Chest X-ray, PA view. Patient: 58 years old, sex M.
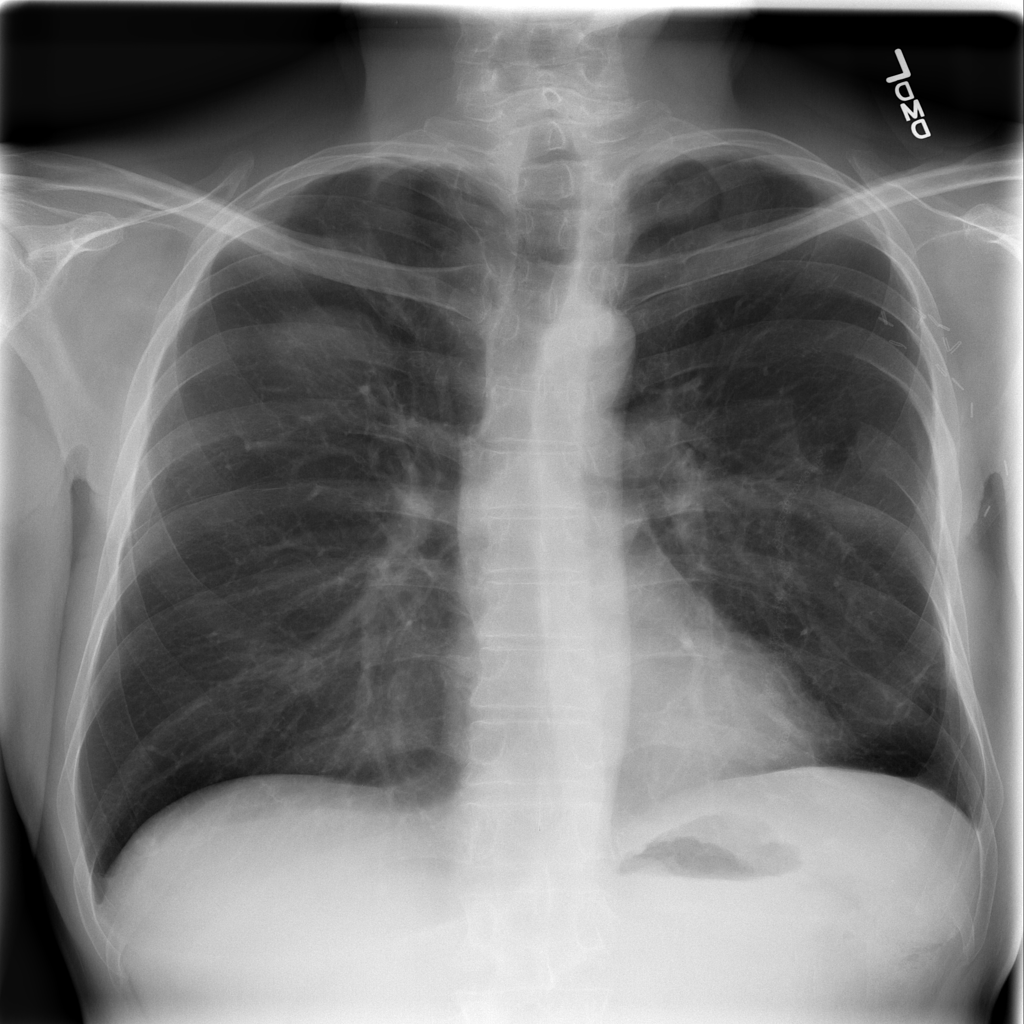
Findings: No Finding